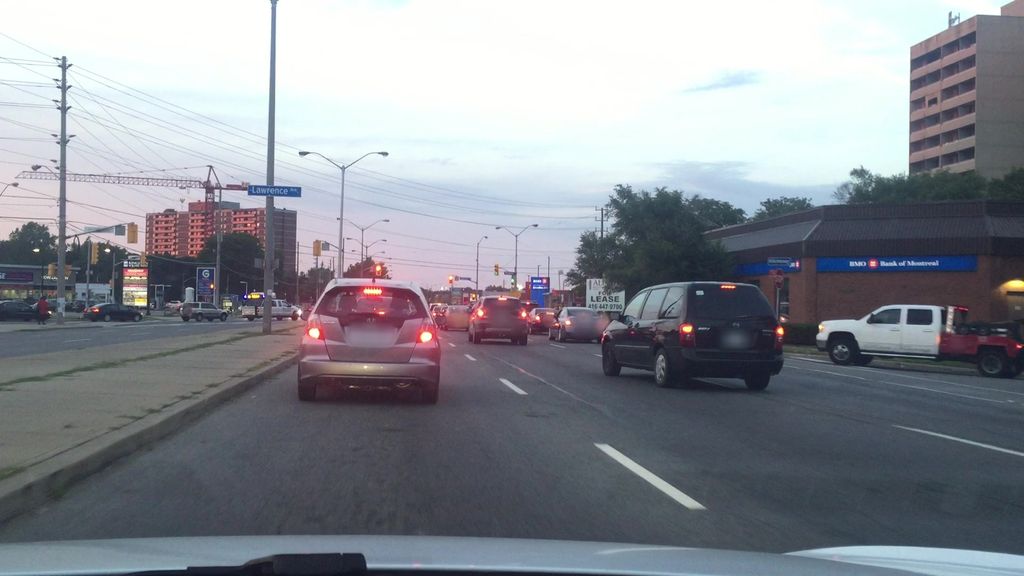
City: toronto